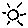
Label: sun